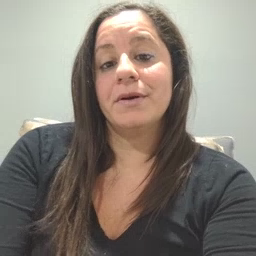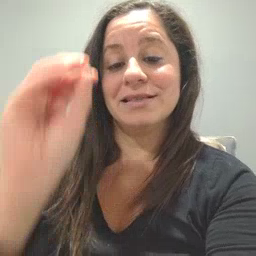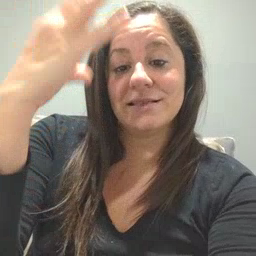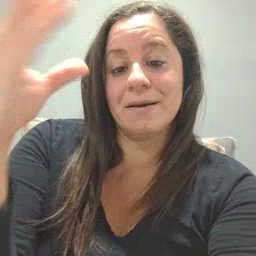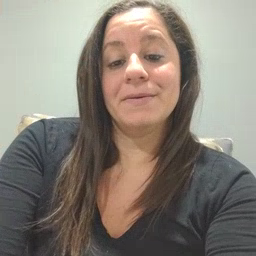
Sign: sun